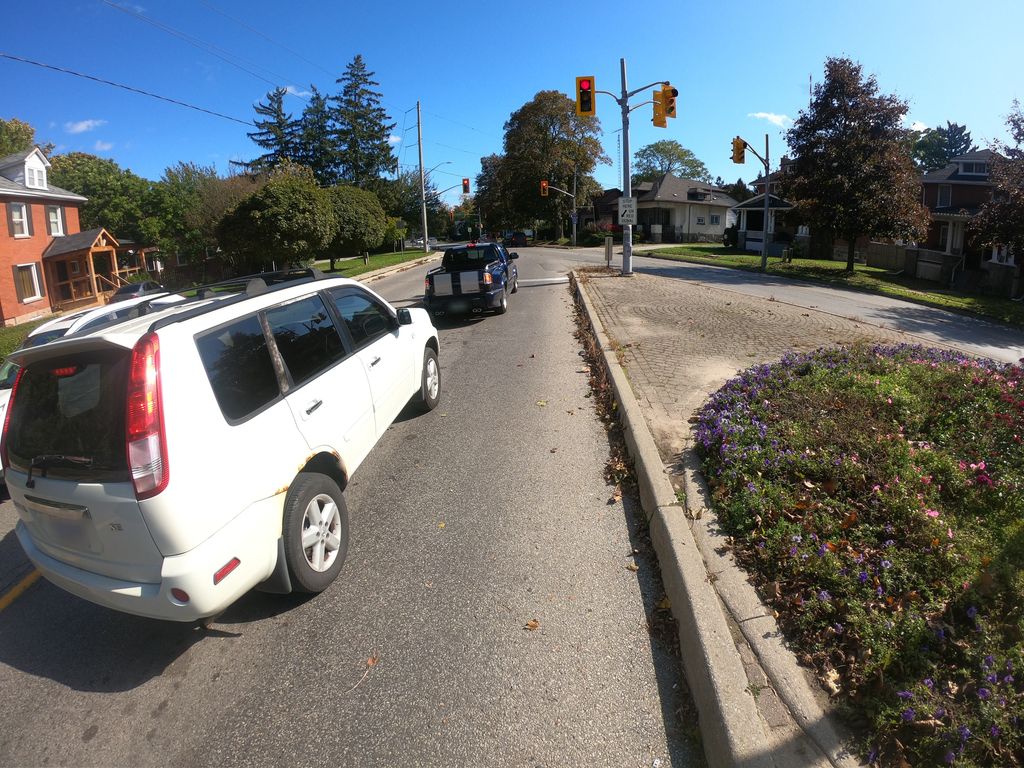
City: kitchener-waterloo